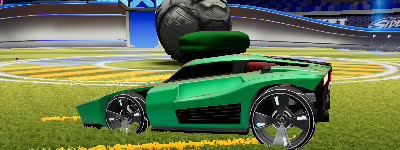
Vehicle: breakout